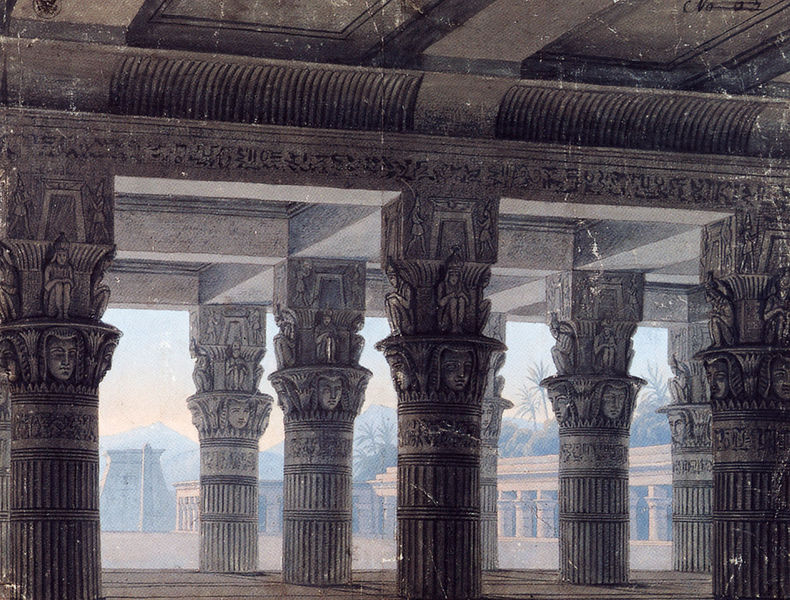
Titel: Zauberflöte, VIII. Dekoration
Künstler: Karl Friedrich Schinkel
Institution: Berlin, Staatliche Museen, Kupferstichkabinett
Schlagwörter: blau, gemälde, himmel, schatten, aquarell, sand, licht, säule, säulen, zeichen, anlage, gebäude, architektur, wald, kanneliert, schrift, berge, platz, figuren, palme, orientalisch, palast, diesig, antik, historismus, antikisierend, palmen, tempel, pyramide, forum, ägypten, mexiko, paltz, dschungel, südamerika, hyroglyphen, azteken, gescihter, zueic, kannelierungen